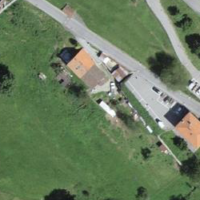
EUNIS habitat code: 23
Species observed at this site:
Salvia pratensis